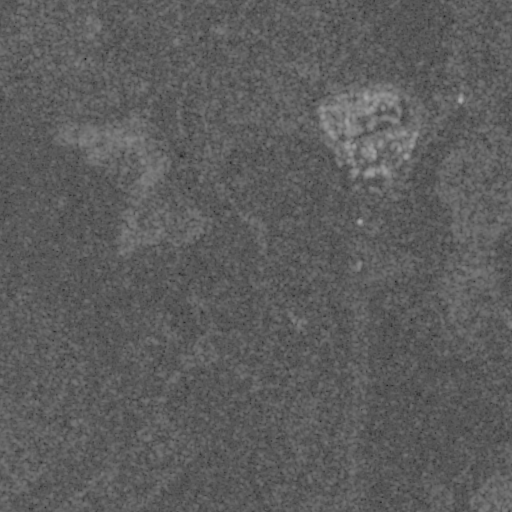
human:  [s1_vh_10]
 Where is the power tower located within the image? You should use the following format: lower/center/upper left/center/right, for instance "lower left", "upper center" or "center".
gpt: The power tower is located in the right of the image.
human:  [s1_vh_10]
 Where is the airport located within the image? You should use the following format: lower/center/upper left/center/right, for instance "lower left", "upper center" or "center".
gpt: There is no airport in the image.

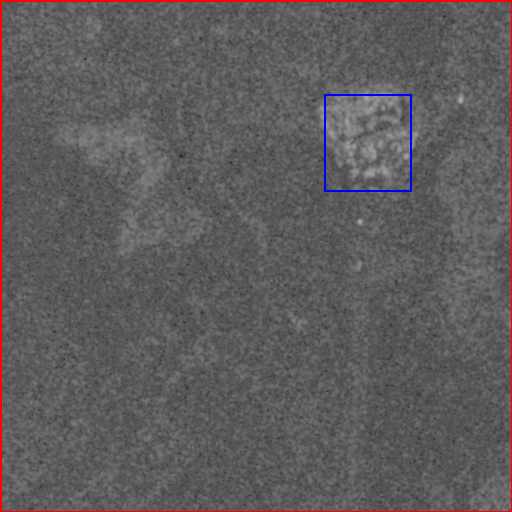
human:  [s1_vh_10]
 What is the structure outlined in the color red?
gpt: The structure outlined in red is a crop field.
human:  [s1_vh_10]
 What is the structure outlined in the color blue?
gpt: The structure outlined in blue is a quarry.
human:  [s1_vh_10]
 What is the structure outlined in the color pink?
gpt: There is no pink outline.